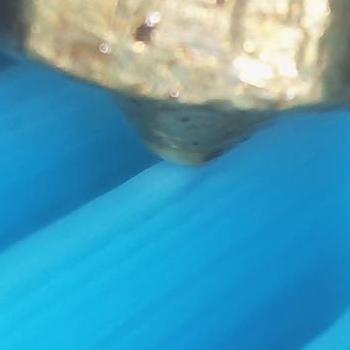
Flow rate: 149%